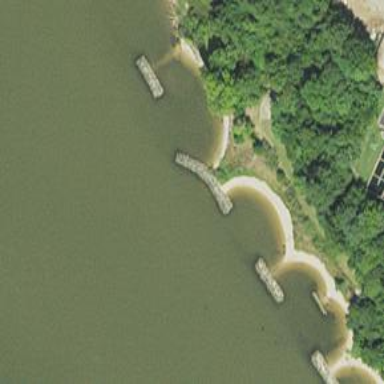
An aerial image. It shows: Breakwater structure.